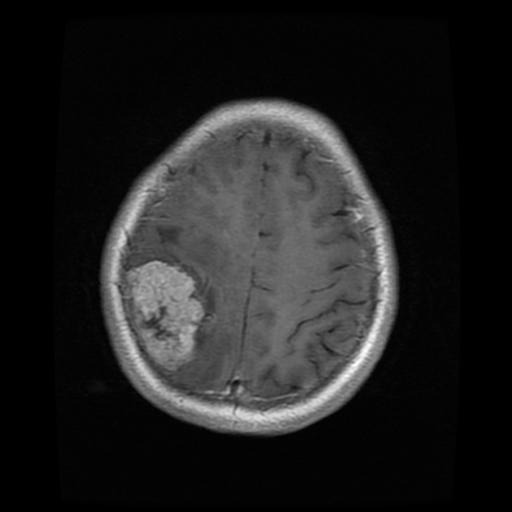
Label: meningioma